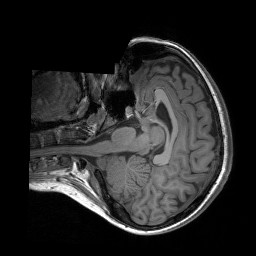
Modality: T1w
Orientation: axial
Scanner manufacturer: siemens
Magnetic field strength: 3 T